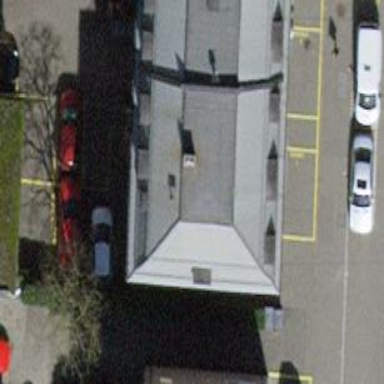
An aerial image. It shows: Residential building with mansard roof.